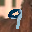
Label: 9